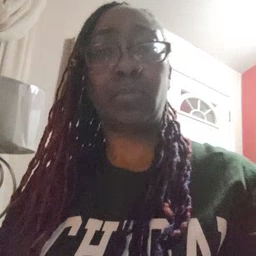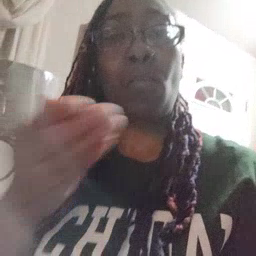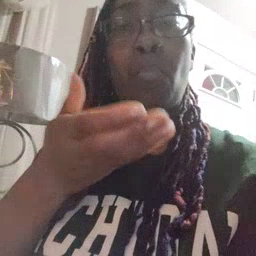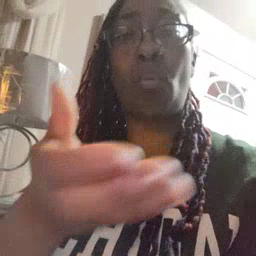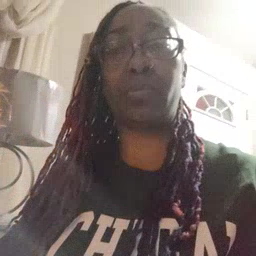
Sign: boat